Question: I have created the following set of month calendar controls:

The top set of calendar controls to identify the start and end of a course from Feb 2014 to a month any month after Feb.
I have the code as follows in the Load() event of the form
'''
DateTime dtSem1 = new DateTime(mcSem1Start.SelectionRange.Start.Year, 2, 1);
DateTime dtSem2 = new DateTime(mcSem2Start.SelectionRange.Start.Year, 6, 1);
mcSem1Start.SelectionStart = dtSem1;
mcSem1End.SelectionStart = dtSem1.AddMonths(1);
mcSem2Start.SelectionStart = dtSem2;
mcSem2End.SelectionStart = dtSem2.AddMonths(1);
mcSem1Start_DateChanged(mcSem1Start, new DateRangeEventArgs(dtSem1, dtSem1));
mcSem2Start_DateChanged(mcSem2Start, new DateRangeEventArgs(dtSem2, dtSem2));
'''
As you can see, I have set the date of the first month calendar of the top row to 1st of Feb, and the second one to 1st of March. But there is a highlighting between those dates range but I did not code to highlight them, why it highlights the date range and how do I fix it?
thanks
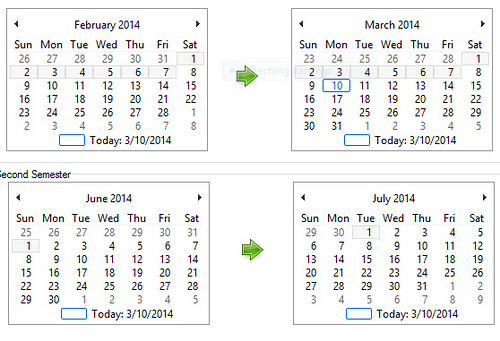
Answer: When you only set 'SelectionStart', with no 'SelectionEnd', it's automatically selecting a range of days equal to the value of 'MaxSelectionCount'.
Setting that value to 1 before setting any start dates fixes the issue:
'''
mcSem1Start.MaxSelectionCount = 1;
mcSem1End.MaxSelectionCount = 1;
mcSem2Start.MaxSelectionCount = 1;
mcSem2End.MaxSelectionCount = 1;
'''
Alternatively, you could set an end date of the same day:
'''
mcSem1Start.SelectionStart = dtSem1;
mcSem1Start.SelectionEnd = dtSem1;
mcSem1End.SelectionStart = dtSem1.AddMonths(1);
mcSem1End.SelectionEnd = dtSem1.AddMonths(1);
'''
Or you could select a "range" that is just a single day:
'''
mcSem1Start.SelectionRange = new SelectionRange(dtSem1, dtSem1);
var nextMonth = dtSem1.AddMonths(1);
mcSem1End.SelectionRange = new SelectionRange(nextMonth, nextMonth);
'''